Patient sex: M
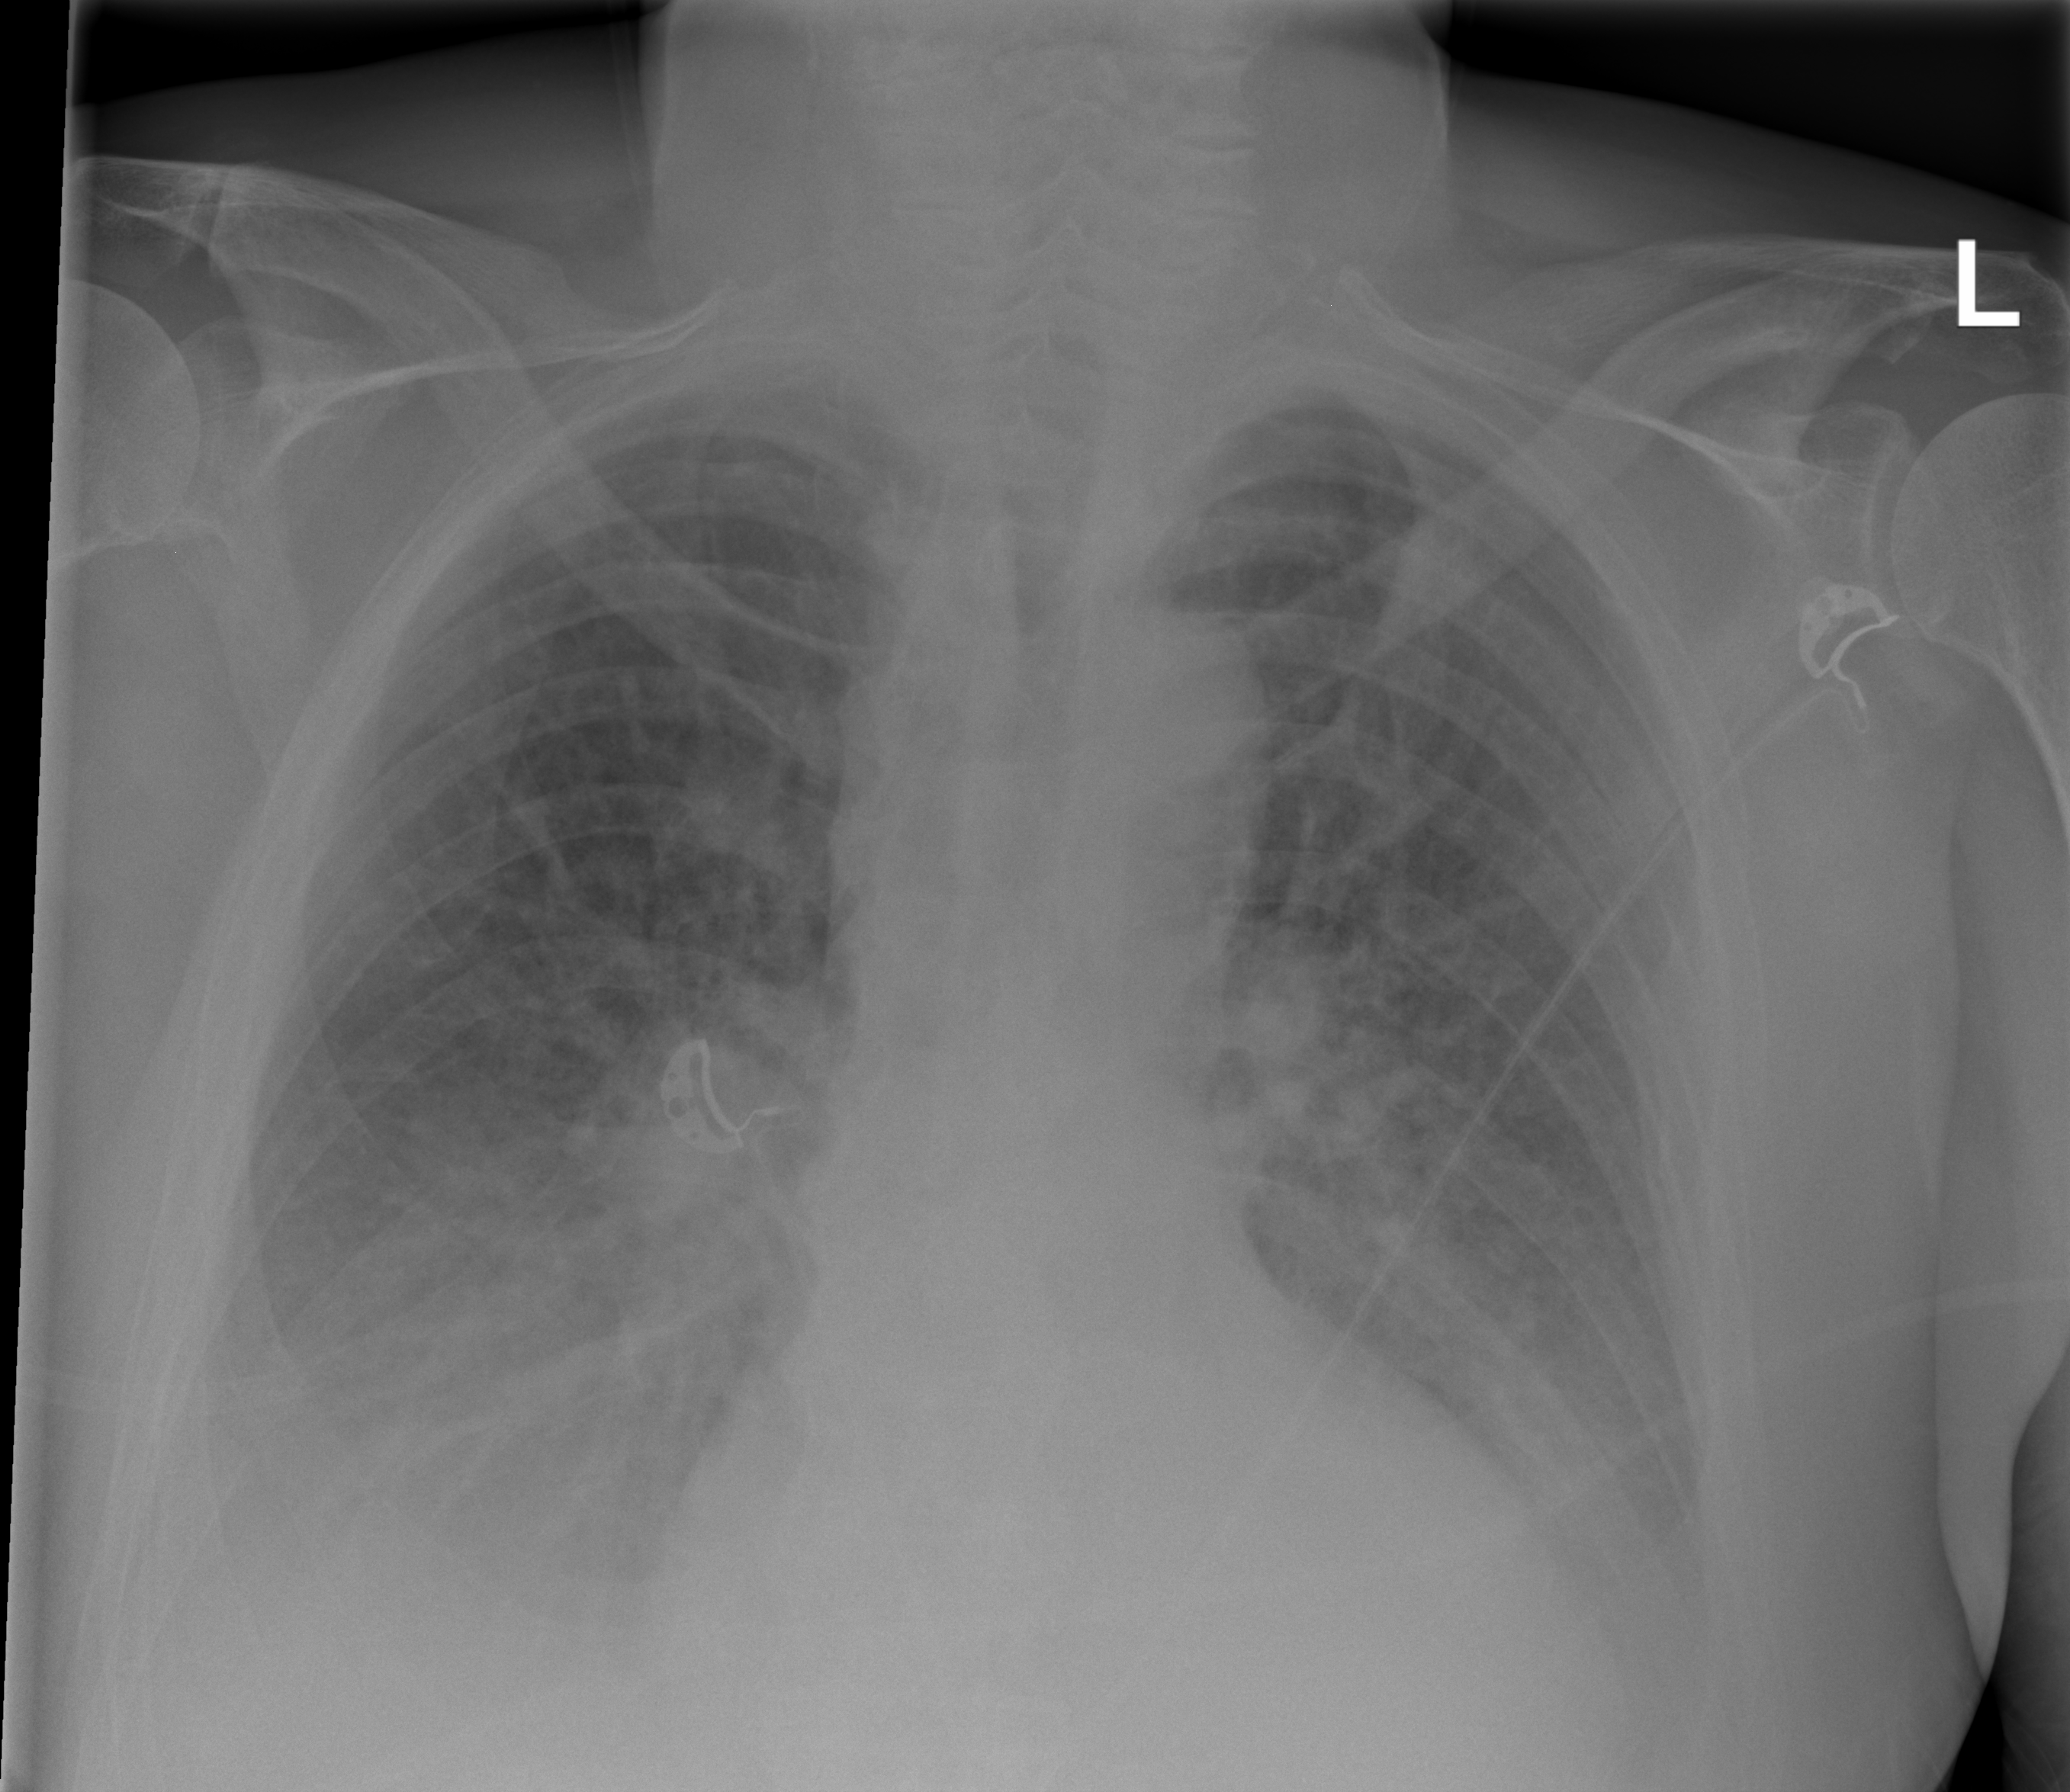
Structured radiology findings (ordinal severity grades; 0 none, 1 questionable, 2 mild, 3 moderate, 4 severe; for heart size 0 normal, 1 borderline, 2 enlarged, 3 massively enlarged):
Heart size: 1
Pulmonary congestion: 0
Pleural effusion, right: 3
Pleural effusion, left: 2
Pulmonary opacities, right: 2
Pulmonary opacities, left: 2
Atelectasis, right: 3
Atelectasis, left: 3